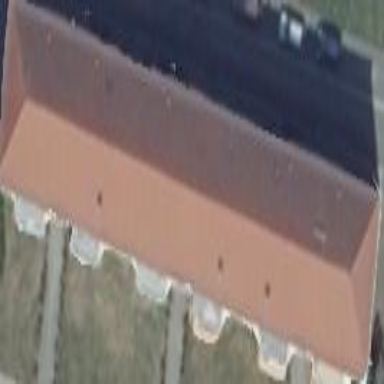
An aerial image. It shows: Terrace building with hipped roof.